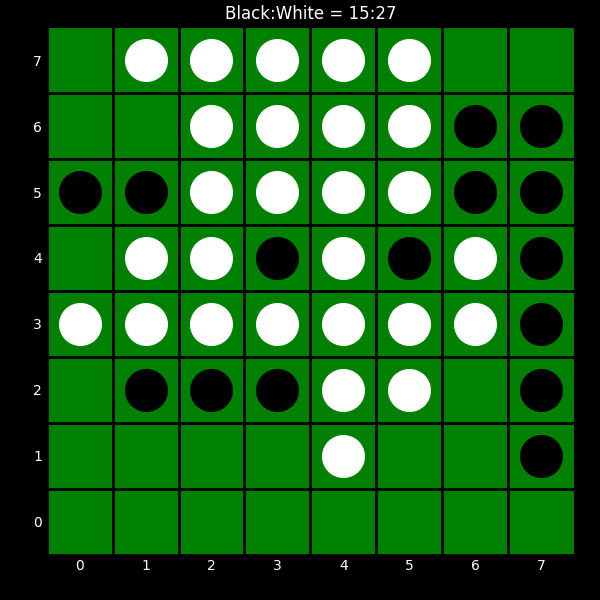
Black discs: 15
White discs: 27